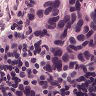
Metastatic tissue present: yes